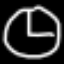
Label: clock